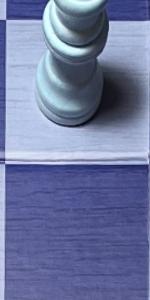
Label: Empty